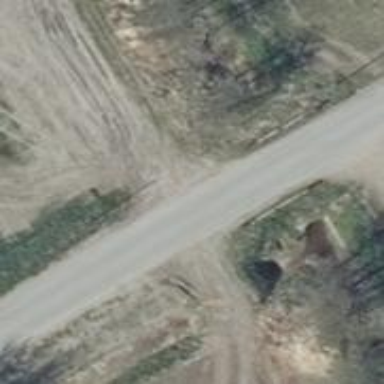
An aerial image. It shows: Unclassified road on asphalt surface with bridge.